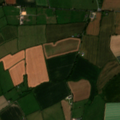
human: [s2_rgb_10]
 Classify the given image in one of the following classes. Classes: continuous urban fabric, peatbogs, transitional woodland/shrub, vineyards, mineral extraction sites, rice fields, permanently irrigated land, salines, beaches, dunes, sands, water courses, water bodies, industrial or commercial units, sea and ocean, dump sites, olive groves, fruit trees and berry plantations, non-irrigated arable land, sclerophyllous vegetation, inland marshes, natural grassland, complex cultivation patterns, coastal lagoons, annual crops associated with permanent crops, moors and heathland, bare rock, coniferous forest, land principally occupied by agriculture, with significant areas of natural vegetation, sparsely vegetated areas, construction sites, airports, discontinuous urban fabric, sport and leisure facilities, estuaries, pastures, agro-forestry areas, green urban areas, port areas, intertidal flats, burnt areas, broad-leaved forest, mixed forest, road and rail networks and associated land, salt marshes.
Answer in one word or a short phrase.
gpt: non-irrigated arable land, pastures